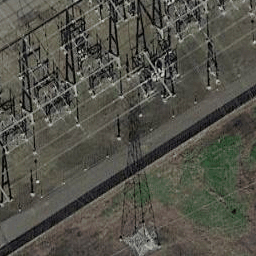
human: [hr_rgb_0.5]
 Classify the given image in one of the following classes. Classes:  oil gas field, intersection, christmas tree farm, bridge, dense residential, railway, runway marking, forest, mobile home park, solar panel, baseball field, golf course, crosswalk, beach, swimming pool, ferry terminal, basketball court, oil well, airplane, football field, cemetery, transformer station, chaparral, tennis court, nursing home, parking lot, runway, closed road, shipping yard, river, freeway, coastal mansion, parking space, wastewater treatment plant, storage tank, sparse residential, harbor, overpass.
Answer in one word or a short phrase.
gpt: transformer station